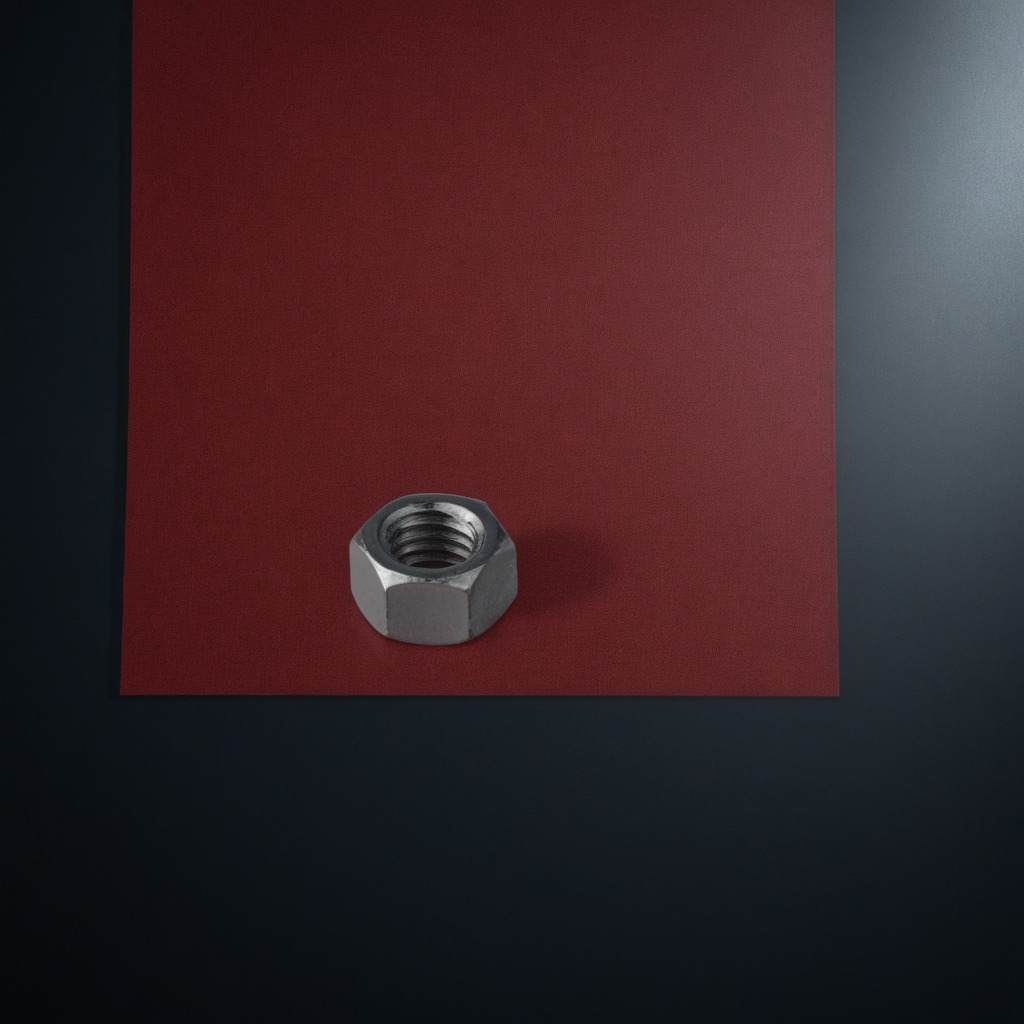
A metal nut is lying on the clean granite tabletop inside a workshop at night dim ambient light soft shadows worn but beneath the mat